Question: I am trying to create a layout as follows

Here's the CSS I used
'''
#leftcol { width:15%; position:fixed; float:left;background-color:aliceblue;}
#main { width:50%; height:400px; float:right;background-color:black;}
#comments { display:block; width:50%; float:right; height: 500px; }
'''
This is how my Div's are laid out
'''
<div id="leftcol"></div>
<div id="main"></div>
<div id="comments"></div>
'''
Looks like I am missing something. Any help? The height of each div should be flexible to accomodate it's content
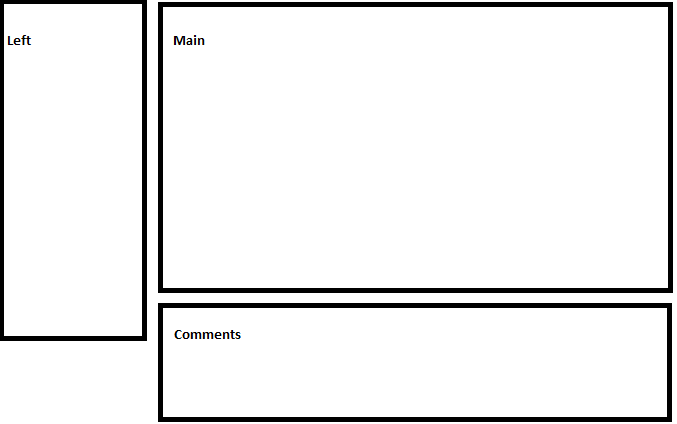
Answer: Here you go: Remove the height from all the divs if you want it to be flexible as you add content, you could also add a 'min-height:200px;' so no matter how much content you have its going to be at least 200px high.
<URL>